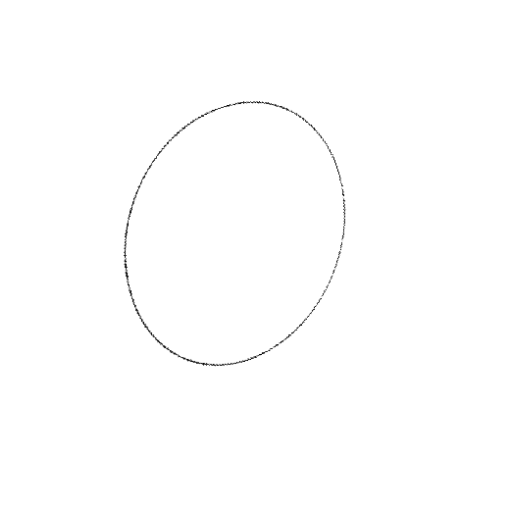
Crossing number: 0